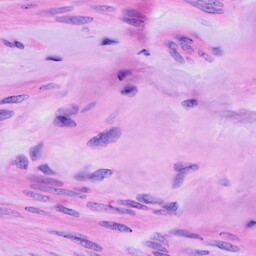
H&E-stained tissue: Ovarian